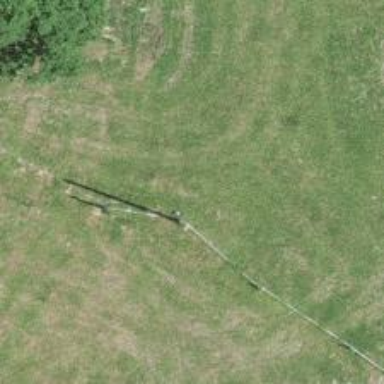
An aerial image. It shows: Utility pole in the area.